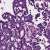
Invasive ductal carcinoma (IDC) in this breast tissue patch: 1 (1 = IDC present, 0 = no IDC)